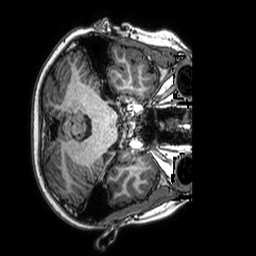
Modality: T1w
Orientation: axial
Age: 14
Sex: male
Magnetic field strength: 3 T